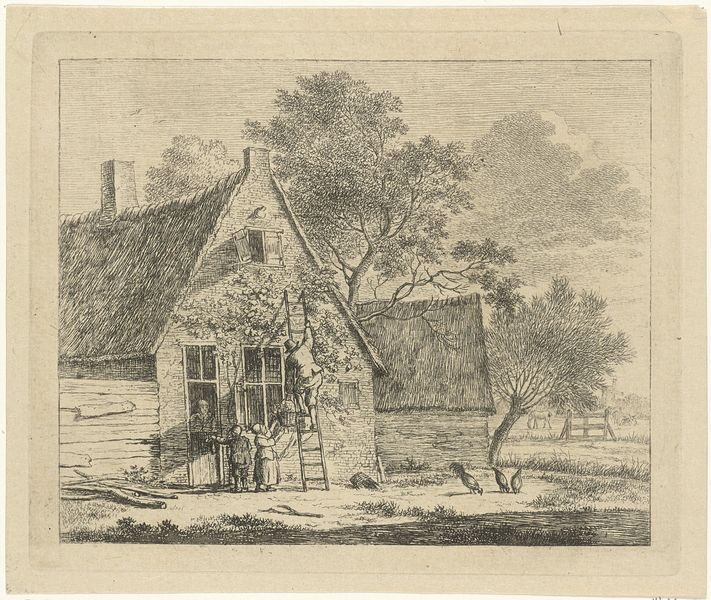
Titel: Boerderij met erf
Künstler: Johannes Janson
Standort: Amsterdam
Institution: Rijksmuseum
Schlagwörter: baum, himmel, mann, wolken, fenster, frau, holz, zeichnung, dach, haus, wiese, zaun, hütte, bauern, pferd, schornstein, dorf, leiter, esse, hahn, huhn, hühner